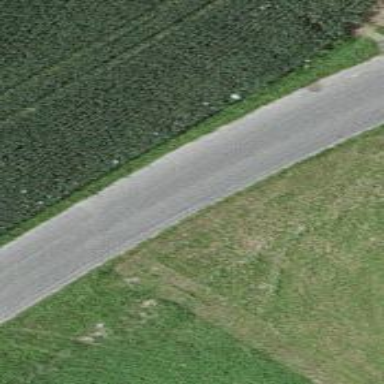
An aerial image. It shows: Unclassified asphalt road with grade1 tracktype.